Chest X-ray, AP view. Patient: 24 years old, sex M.
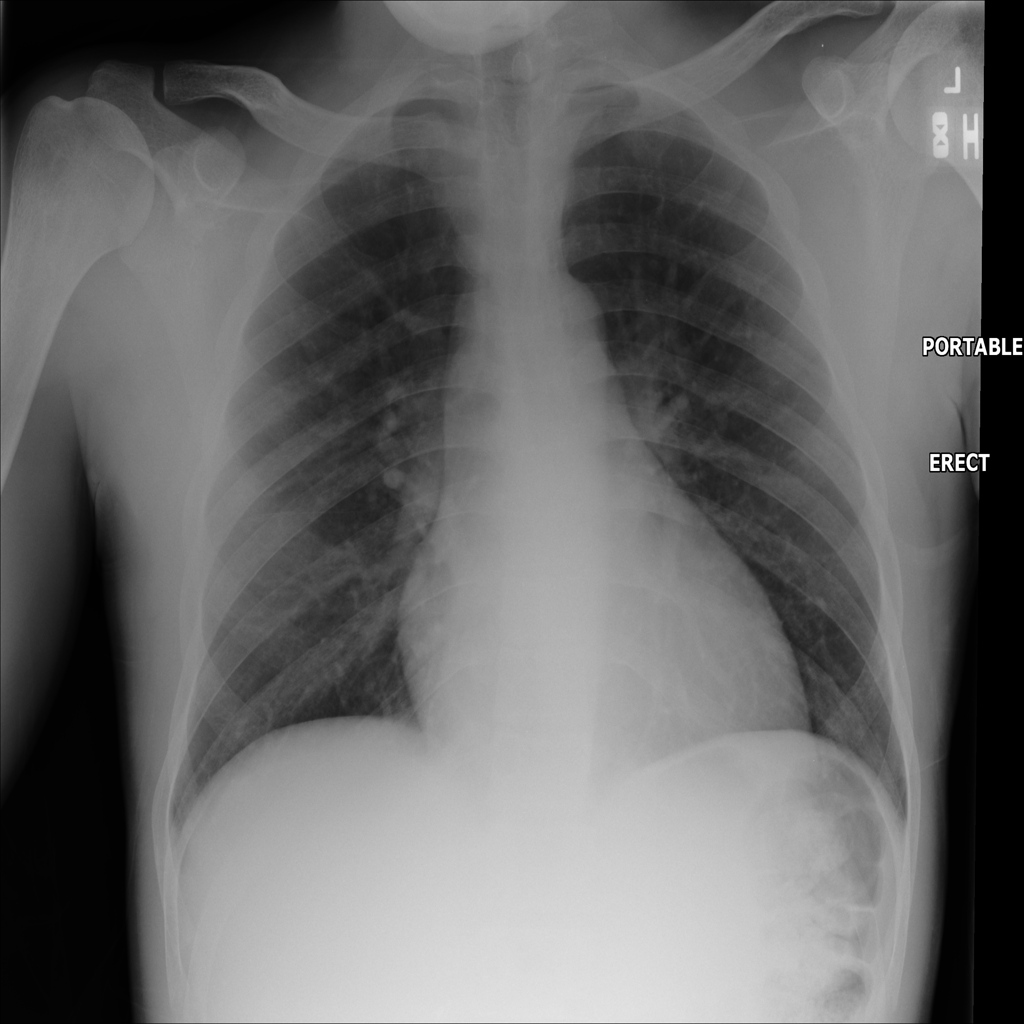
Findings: Cardiomegaly